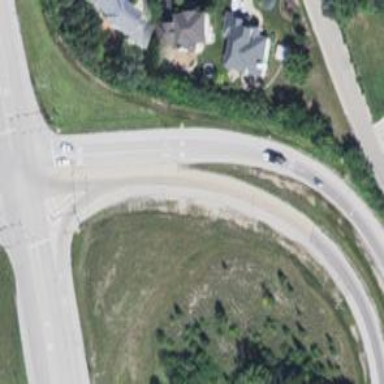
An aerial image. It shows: Trunk link highway.